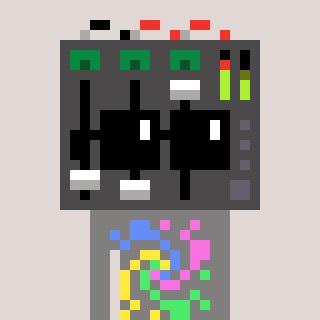
a pixel art character with square black sunglasses, a mixer-shaped head and a bluegrey-colored body on a warm background